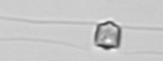
Label: Chaetoceros_didymus